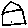
Label: house